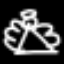
Label: angel